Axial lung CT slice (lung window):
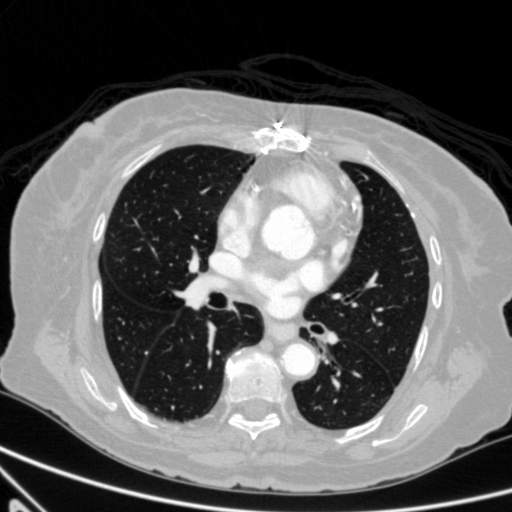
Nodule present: no